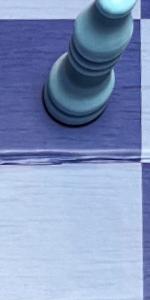
Label: Empty